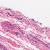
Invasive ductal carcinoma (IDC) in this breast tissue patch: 0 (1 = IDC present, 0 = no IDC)